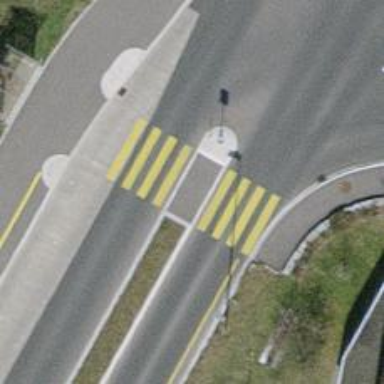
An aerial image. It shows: Uncontrolled zebra crossing with central island.